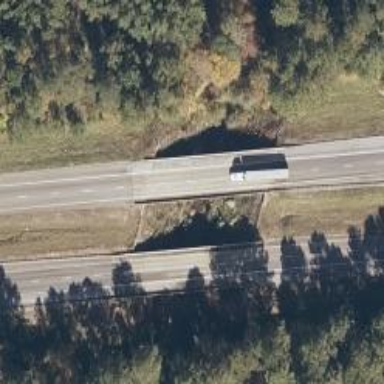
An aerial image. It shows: Viaduct bridge over motorway.